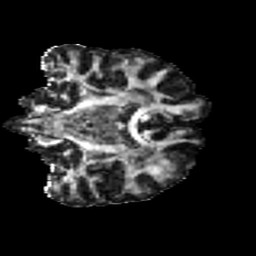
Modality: FA
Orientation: coronal
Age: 22
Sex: male
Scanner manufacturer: ge
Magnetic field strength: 3 T
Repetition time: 7.8 s
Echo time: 0.0607 s